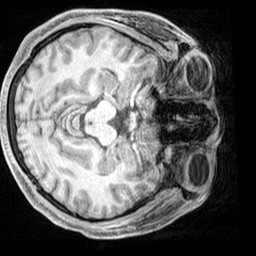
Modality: T1w
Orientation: axial
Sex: male
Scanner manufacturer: siemens
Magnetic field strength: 3 T
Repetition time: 2.3 s
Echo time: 0.00226 s